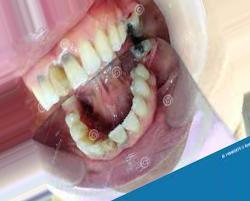
Condition: Tooth Discoloration